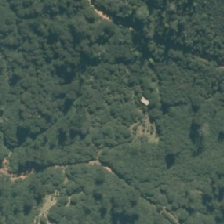
Land cover: high_producing_grassland